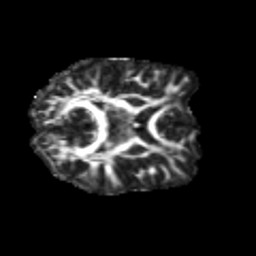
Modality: FA
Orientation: axial
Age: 28
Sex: female
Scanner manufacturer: siemens
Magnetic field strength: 3 T
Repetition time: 3.5 s
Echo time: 0.125 s